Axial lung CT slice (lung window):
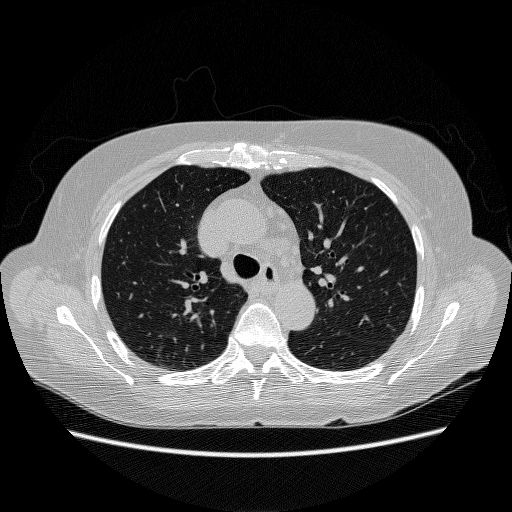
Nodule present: no